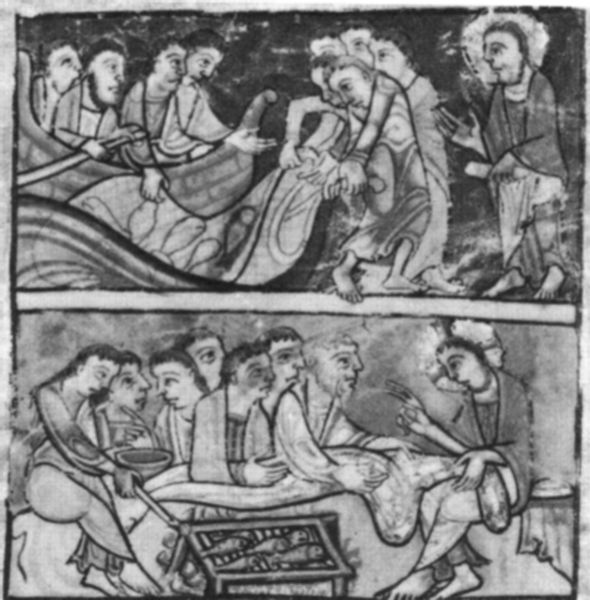
Titel: Psalter
Standort: Herstellungsort: Canterbury, Christ Church (EU - GB)
Institution: London, Victoria and Albert Museum
Schlagwörter: fuß, mann, wasser, menschen, see, ufer, männer, schwarz, weiss, bart, gesichter, bibel, schale, schüssel, bild, boot, boote, ruder, schiff, fischer, füsse, essen, wein, brot, druck, schwarzweiss, bleistift, mahl, fisch, heiligenschein, nimbus, christus, jesus, mittelalter, segnung, predigt, abendmahl, jünger, heilig, szenen, netz, grablegung, rettung, fische, angler, fischen, speisung, segensgestus, bildergeschichte, buchmalerei, genezareth, grill, e, abnedmahl, 5000